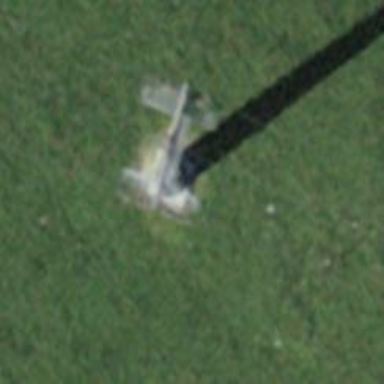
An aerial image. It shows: Pylon used for aerialway.